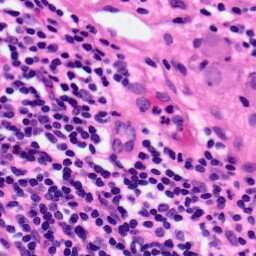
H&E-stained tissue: Pancreatic